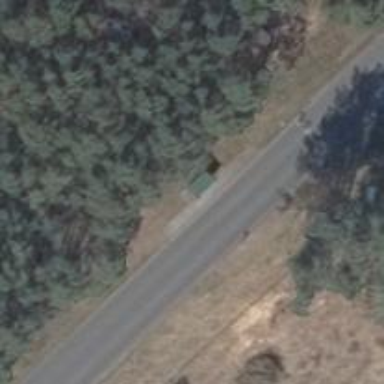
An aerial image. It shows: Public transport shelter.